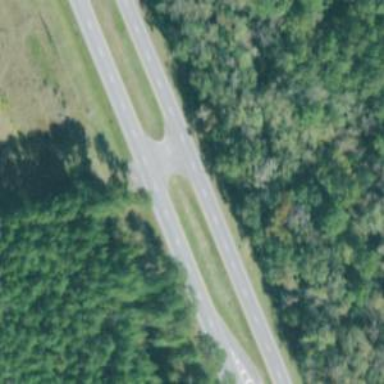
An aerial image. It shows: Dual carriageway trunk highway with asphalt surface. It is expressway.